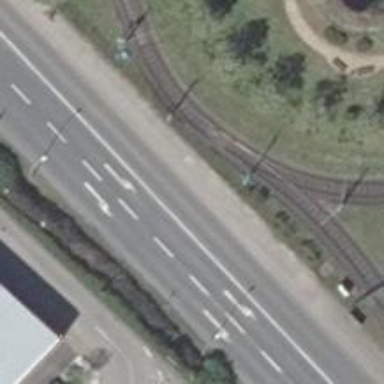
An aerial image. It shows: Railway switch.